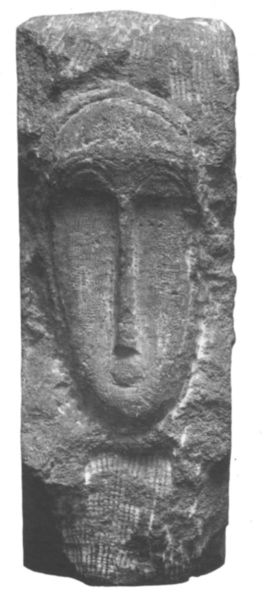
Titel: Kopf
Künstler: Amedeo Modigliani
Schlagwörter: frau, mund, nase, alt, gesicht, stein, bildnis, portrait, haare, skulptur, relief, zopf, schmal, abbild, roh, maske, schönheit, stilisiert, sandstein, stele, altertum, kunstwerk, frauengesicht, modigliani, behauen, bearbeitungsspuren, mogdigliani, archaische stirn, rrlief, bilbhauer